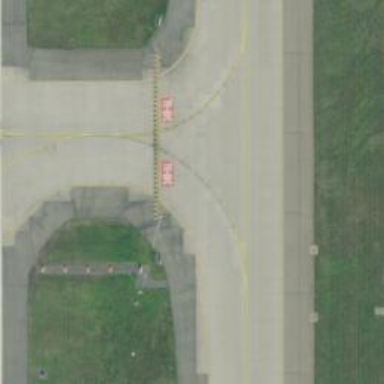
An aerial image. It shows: Image of taxiway at airport.